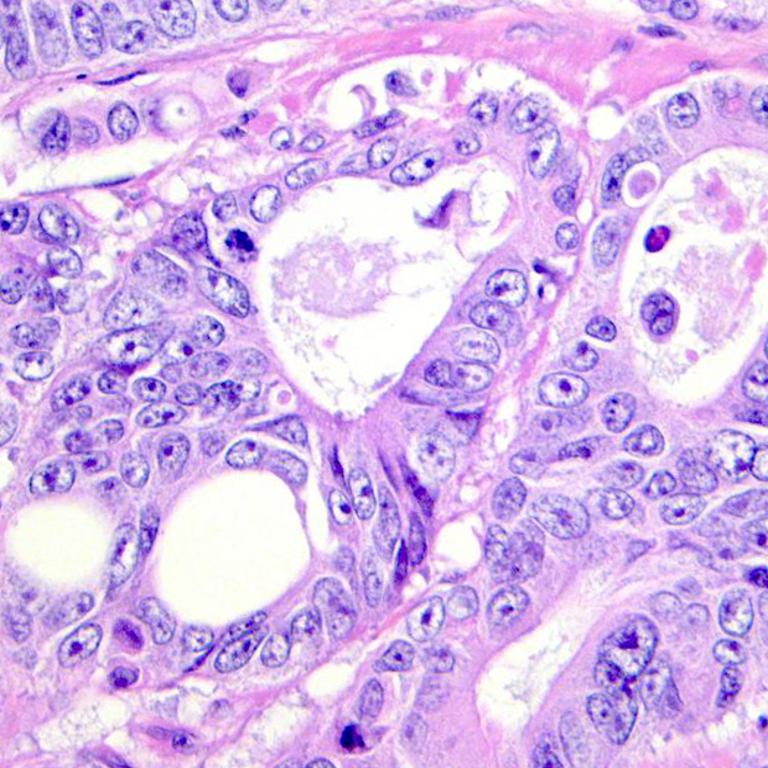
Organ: colon
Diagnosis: adenocarcinomas